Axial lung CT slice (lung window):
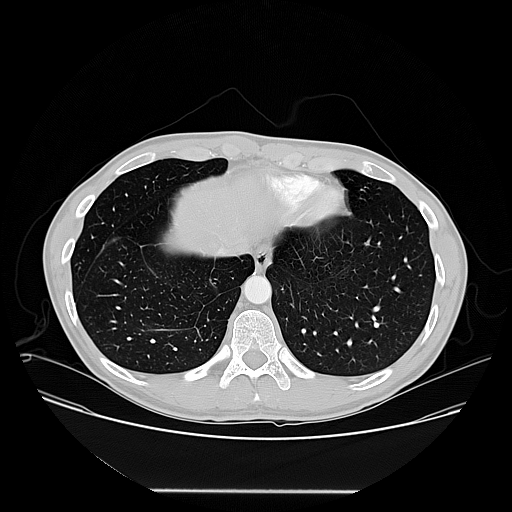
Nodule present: no